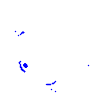
Particle: proton